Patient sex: M
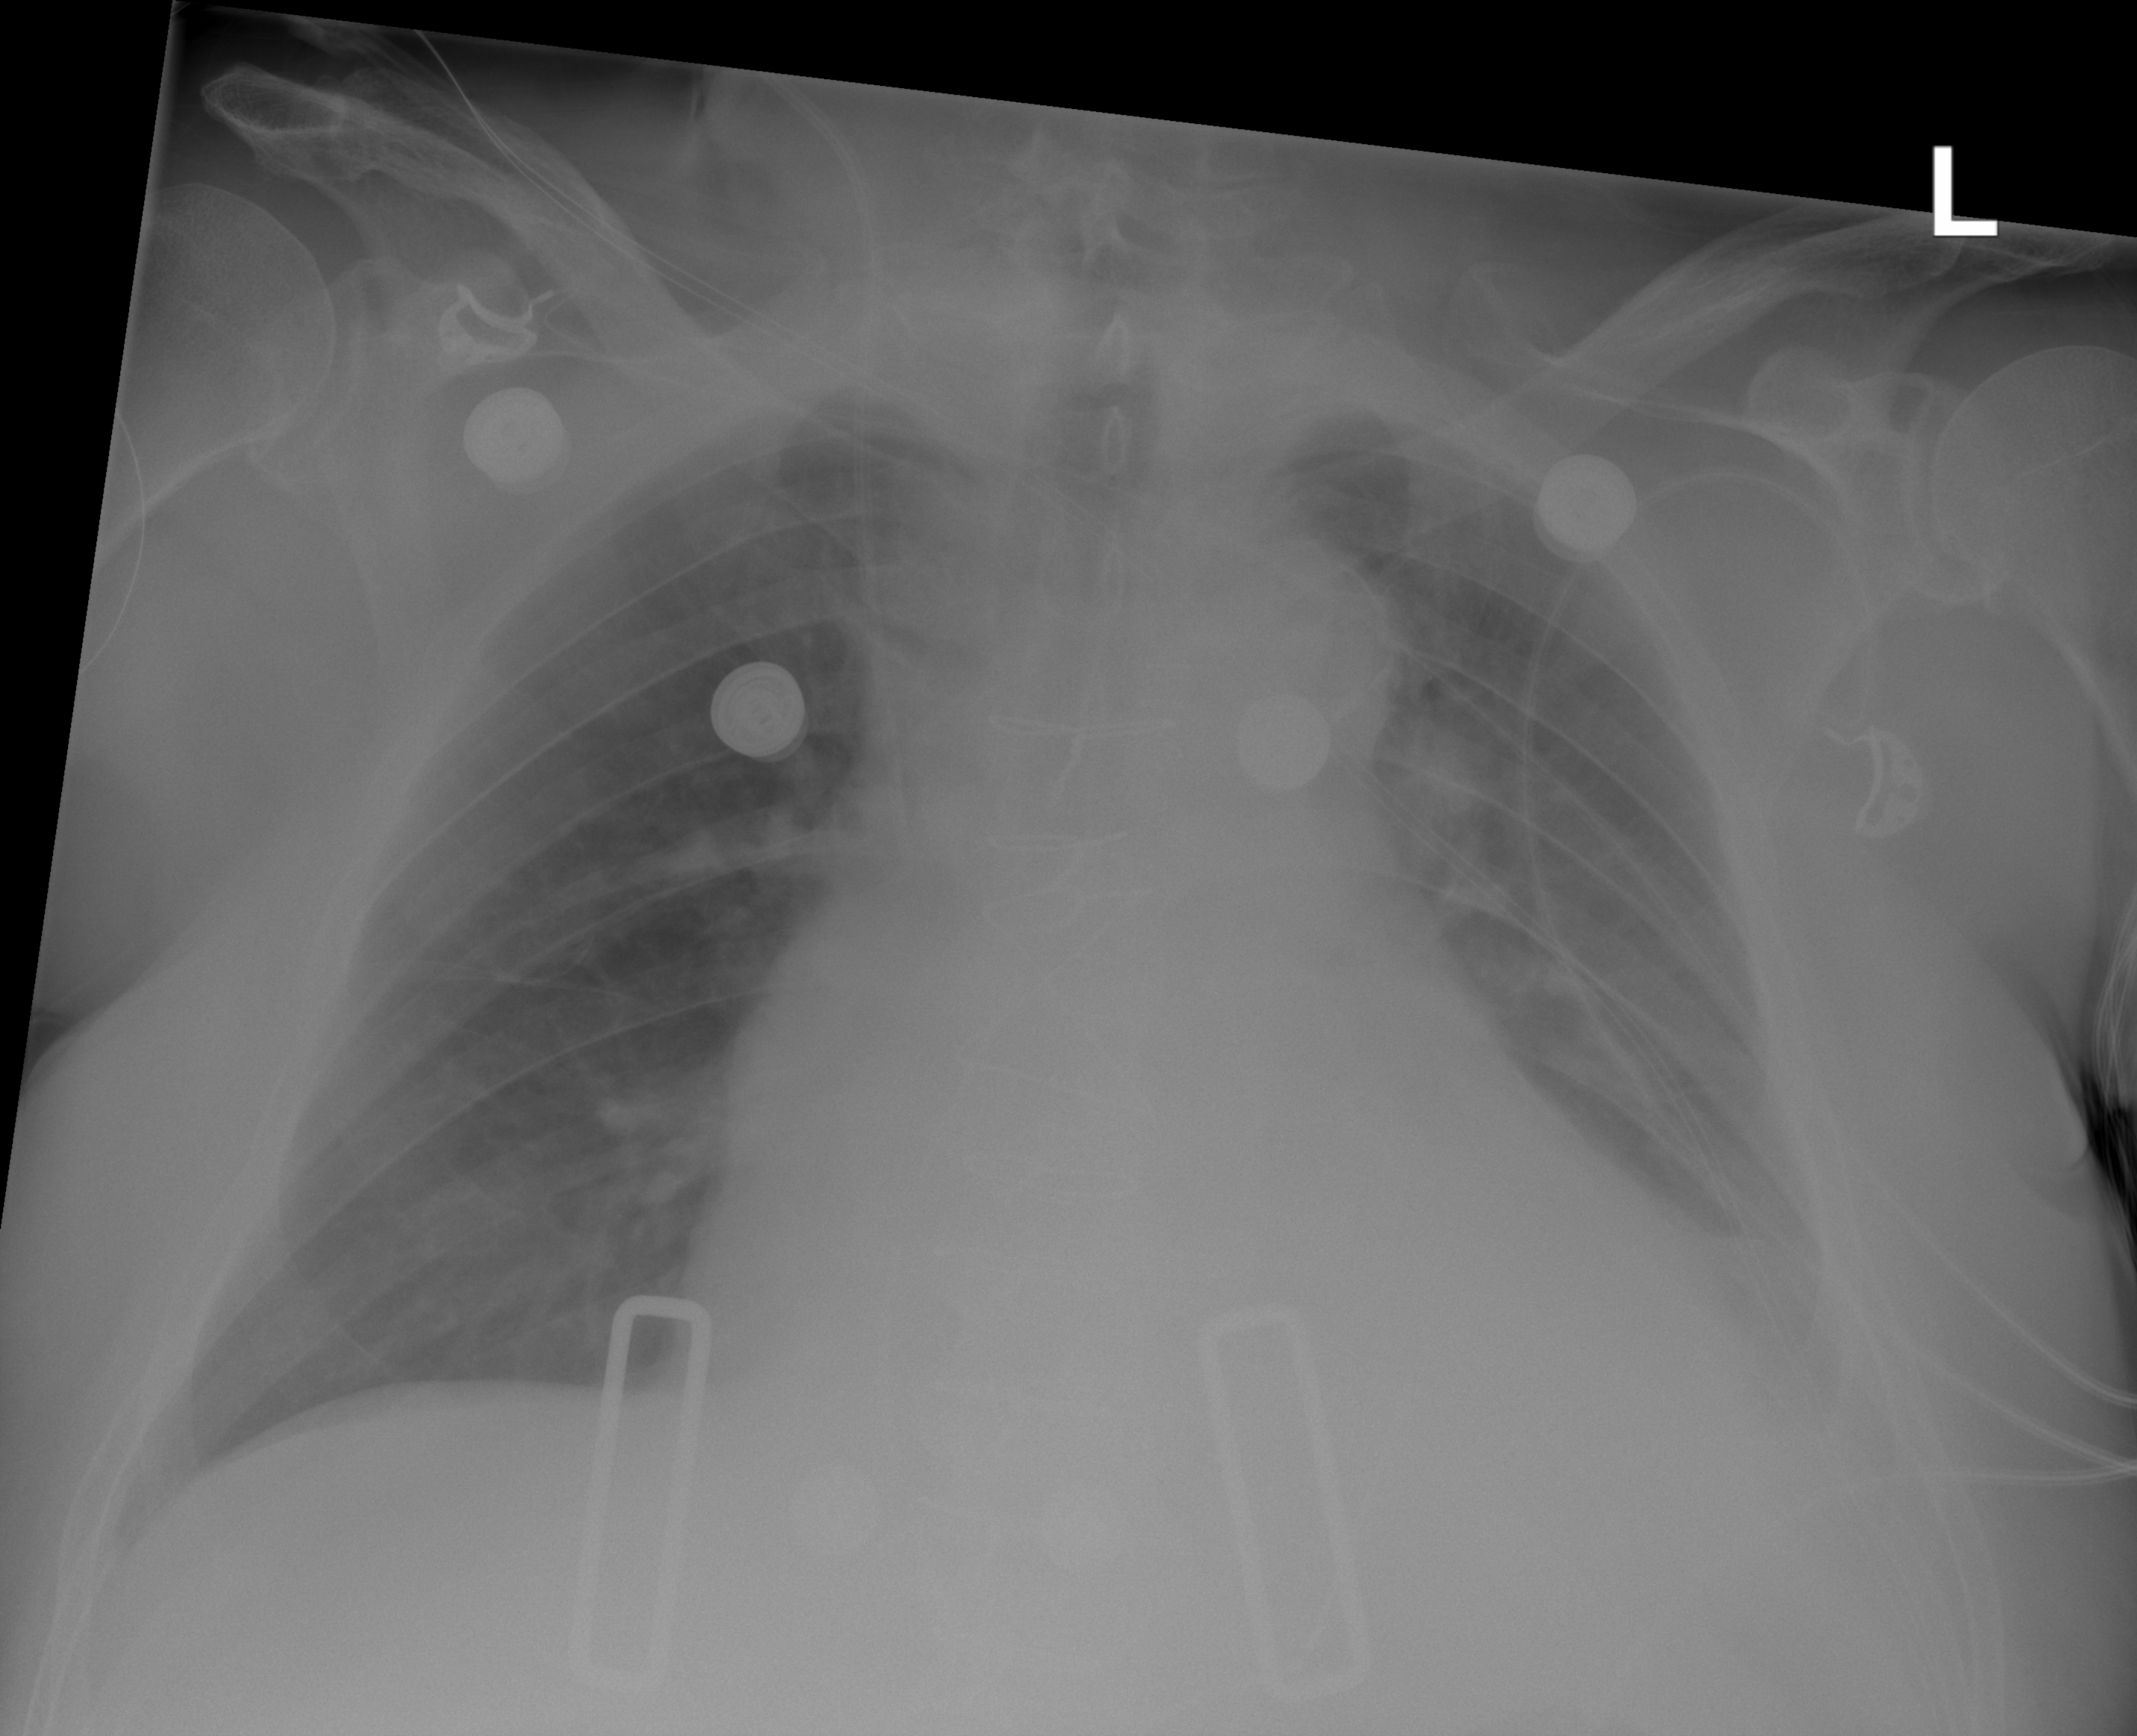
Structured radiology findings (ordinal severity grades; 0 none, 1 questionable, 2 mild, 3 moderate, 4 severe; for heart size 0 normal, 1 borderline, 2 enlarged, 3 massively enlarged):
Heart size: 3
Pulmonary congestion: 0
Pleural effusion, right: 0
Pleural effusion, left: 2
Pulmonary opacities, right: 0
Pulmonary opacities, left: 0
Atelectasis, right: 0
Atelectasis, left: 2